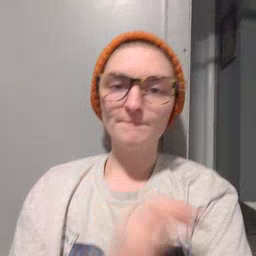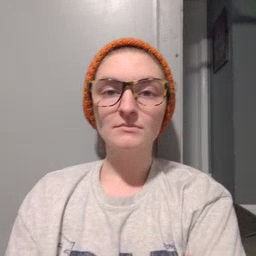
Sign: same